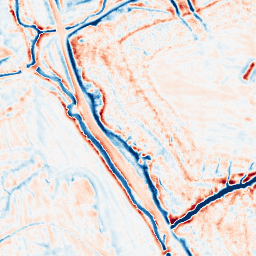
Category: edge_preserving
Decomposition family: bilateral
Decomposition parameters: d: 15
sigma_color: 75
sigma_space: 75
Upsampling method: lanczos
Upsampling parameters: scale: 2
Upsampling scale: 2